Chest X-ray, PA view. Patient: 49 years old, sex F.
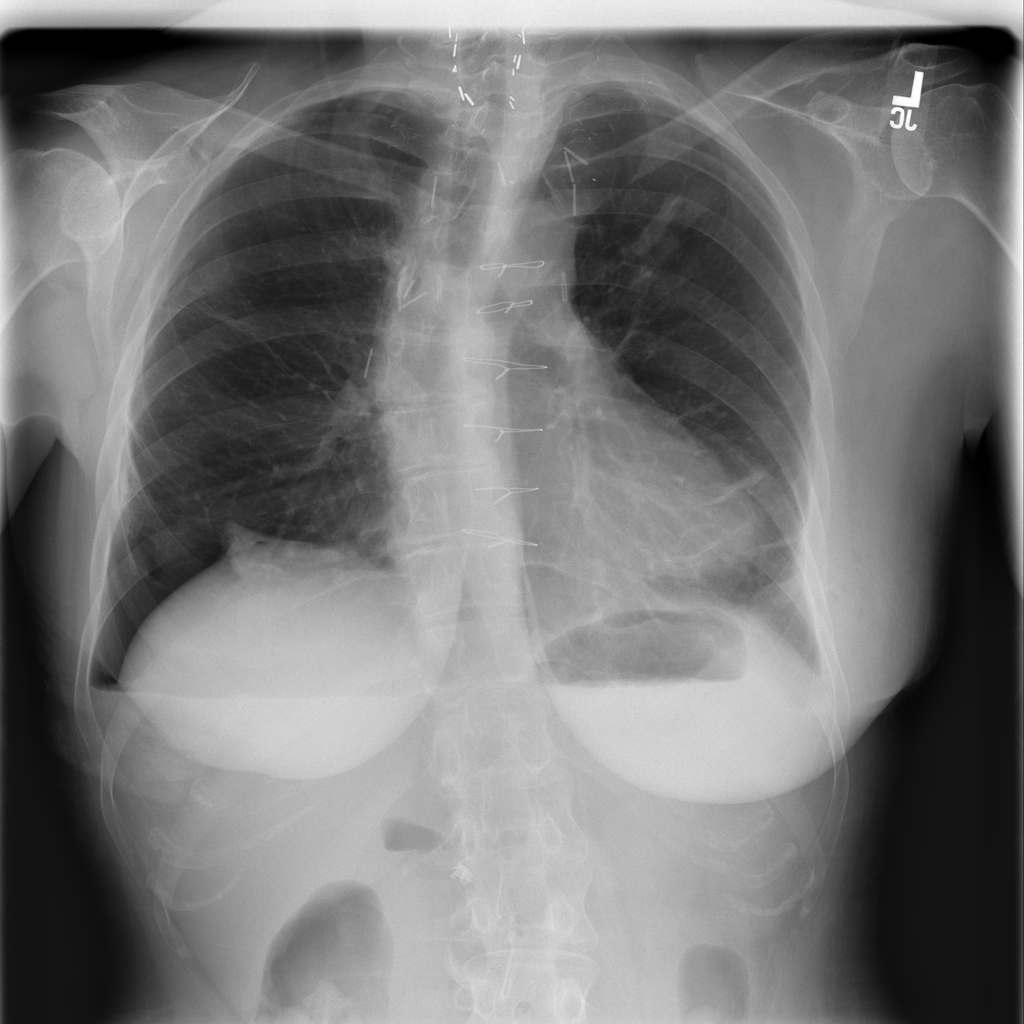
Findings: No Finding